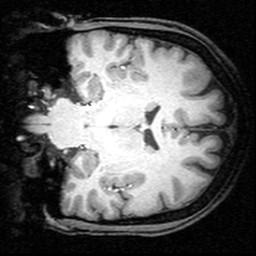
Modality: T1w
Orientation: coronal
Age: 26
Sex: female